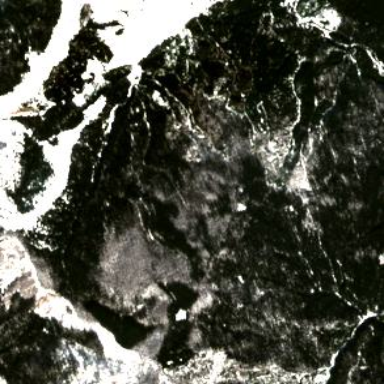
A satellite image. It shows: Coniferous forest area.